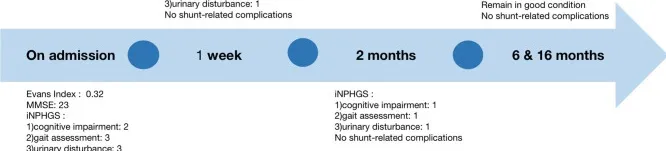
A timeline of the follow-up of the patient.
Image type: chart (chart)